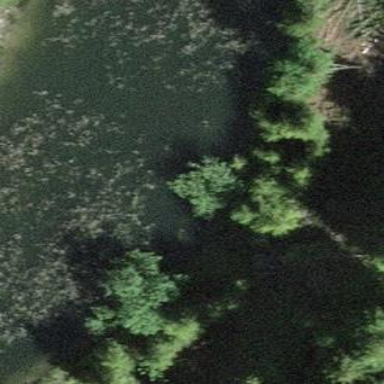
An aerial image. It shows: Pond surrounded by natural water.